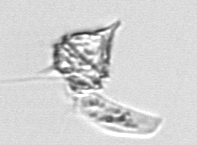
Label: Protoperidinium